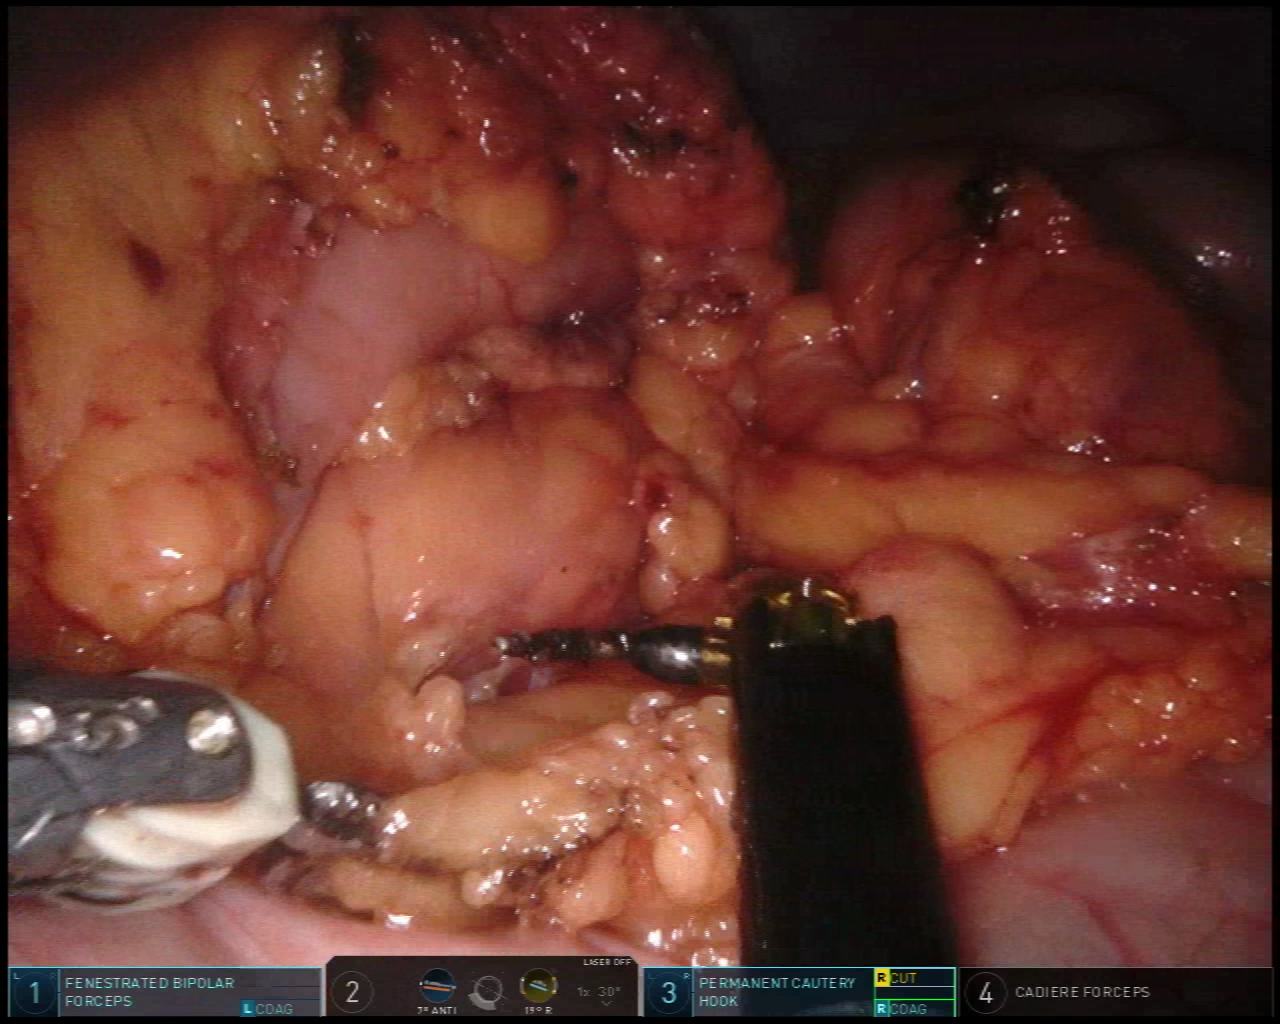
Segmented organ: stomach
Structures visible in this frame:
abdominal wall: yes
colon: yes
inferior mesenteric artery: no
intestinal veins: no
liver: yes
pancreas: yes
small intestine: no
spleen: no
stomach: yes
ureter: no
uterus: no
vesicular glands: no